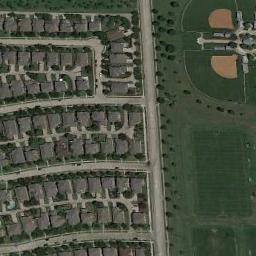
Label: baseball_diamond